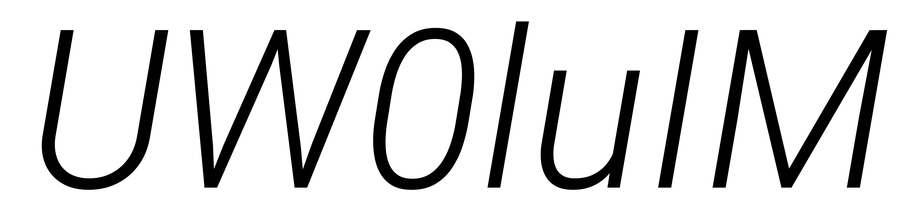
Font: Roboto-Italic_Light_Italic